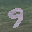
Label: 9